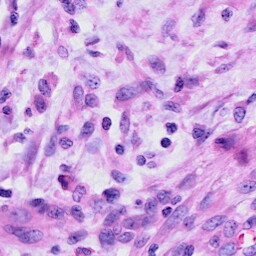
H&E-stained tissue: Cervix